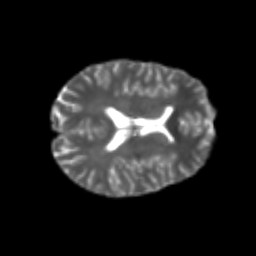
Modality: T2w
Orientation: axial
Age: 20
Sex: female
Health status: healthy
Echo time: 0.074 s